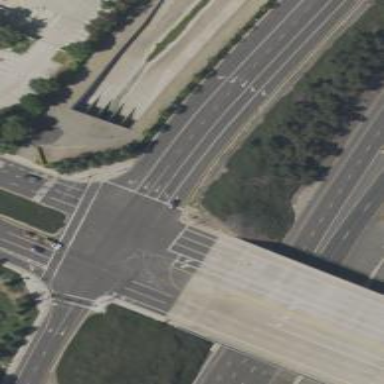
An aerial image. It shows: Secondary road with bridge.